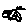
Label: bird